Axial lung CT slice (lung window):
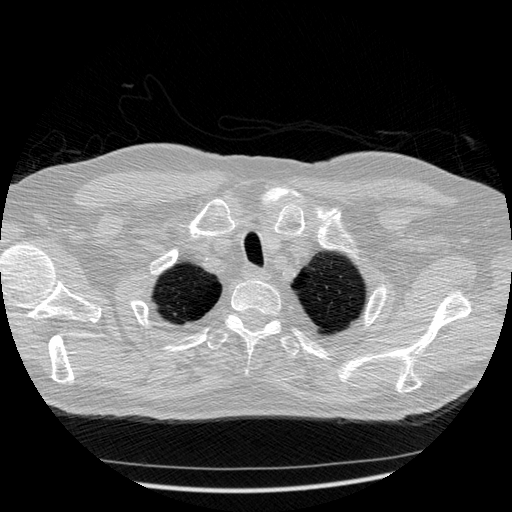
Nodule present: no